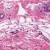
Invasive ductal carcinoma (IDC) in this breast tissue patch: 0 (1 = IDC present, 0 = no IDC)